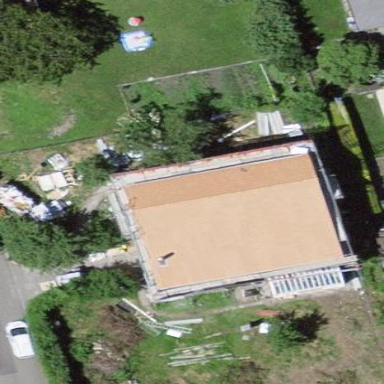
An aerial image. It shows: Residential building.